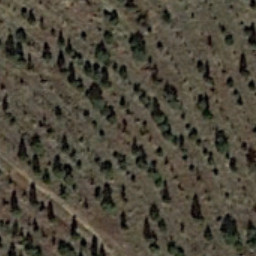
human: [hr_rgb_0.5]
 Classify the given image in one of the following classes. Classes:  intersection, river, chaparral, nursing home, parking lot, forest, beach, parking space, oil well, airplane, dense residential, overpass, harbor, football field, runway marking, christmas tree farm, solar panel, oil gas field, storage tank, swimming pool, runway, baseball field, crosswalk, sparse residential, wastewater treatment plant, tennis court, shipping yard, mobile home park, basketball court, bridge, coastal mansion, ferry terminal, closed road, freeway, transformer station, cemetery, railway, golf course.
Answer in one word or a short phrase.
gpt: christmas tree farm